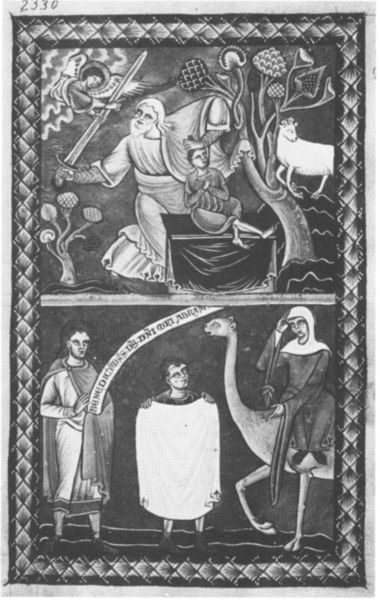
Titel: Münchner Psalter
Institution: München, Staatsbibliothek
Schlagwörter: baum, berg, hand, menschen, grau, schwarz, weiss, tuch, wolke, ornament, bart, rahmen, gewand, mantel, reiter, engel, schrift, schwer, rand, schaf, buch, seite, schwert, nonne, altar, isaak, opferung, kessel, kamel, spruchband, widder, abraham, gottvater, buchmalerei, jakob, kodex, isaac